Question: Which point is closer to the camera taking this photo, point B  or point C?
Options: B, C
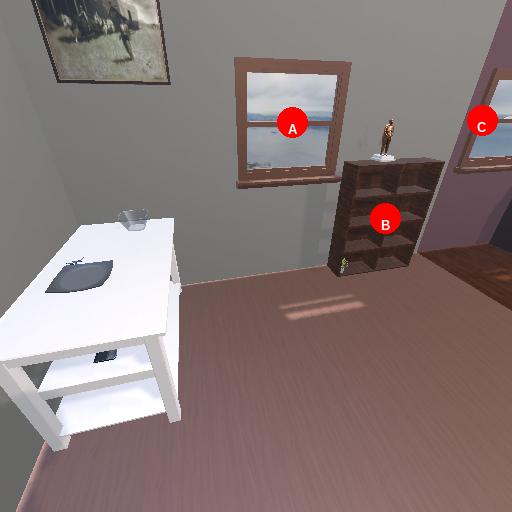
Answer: B